Interaction volume radius: 10 \u00c5
Interaction volume height: 25 \u00c5
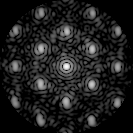
Disorder parameter: 0.2983